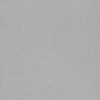
Label: dusty